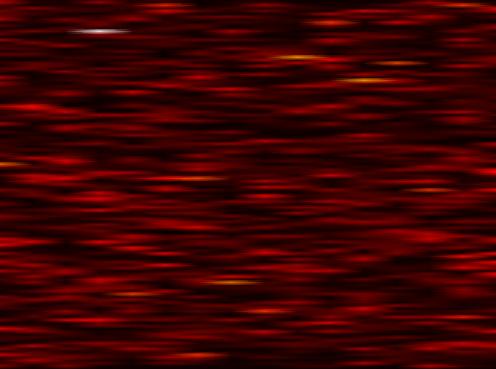
Label: WOLA